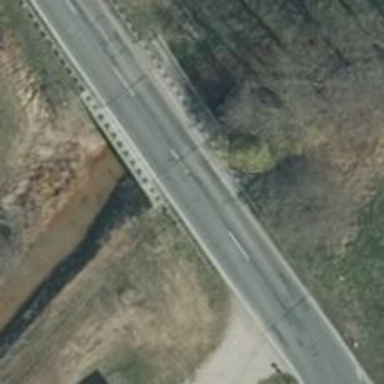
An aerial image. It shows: Secondary road with asphalt surface passing over bridge.